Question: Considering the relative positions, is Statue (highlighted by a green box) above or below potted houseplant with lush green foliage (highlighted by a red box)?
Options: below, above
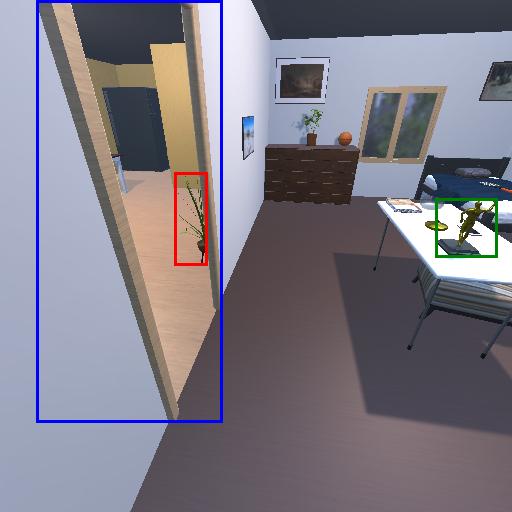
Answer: below